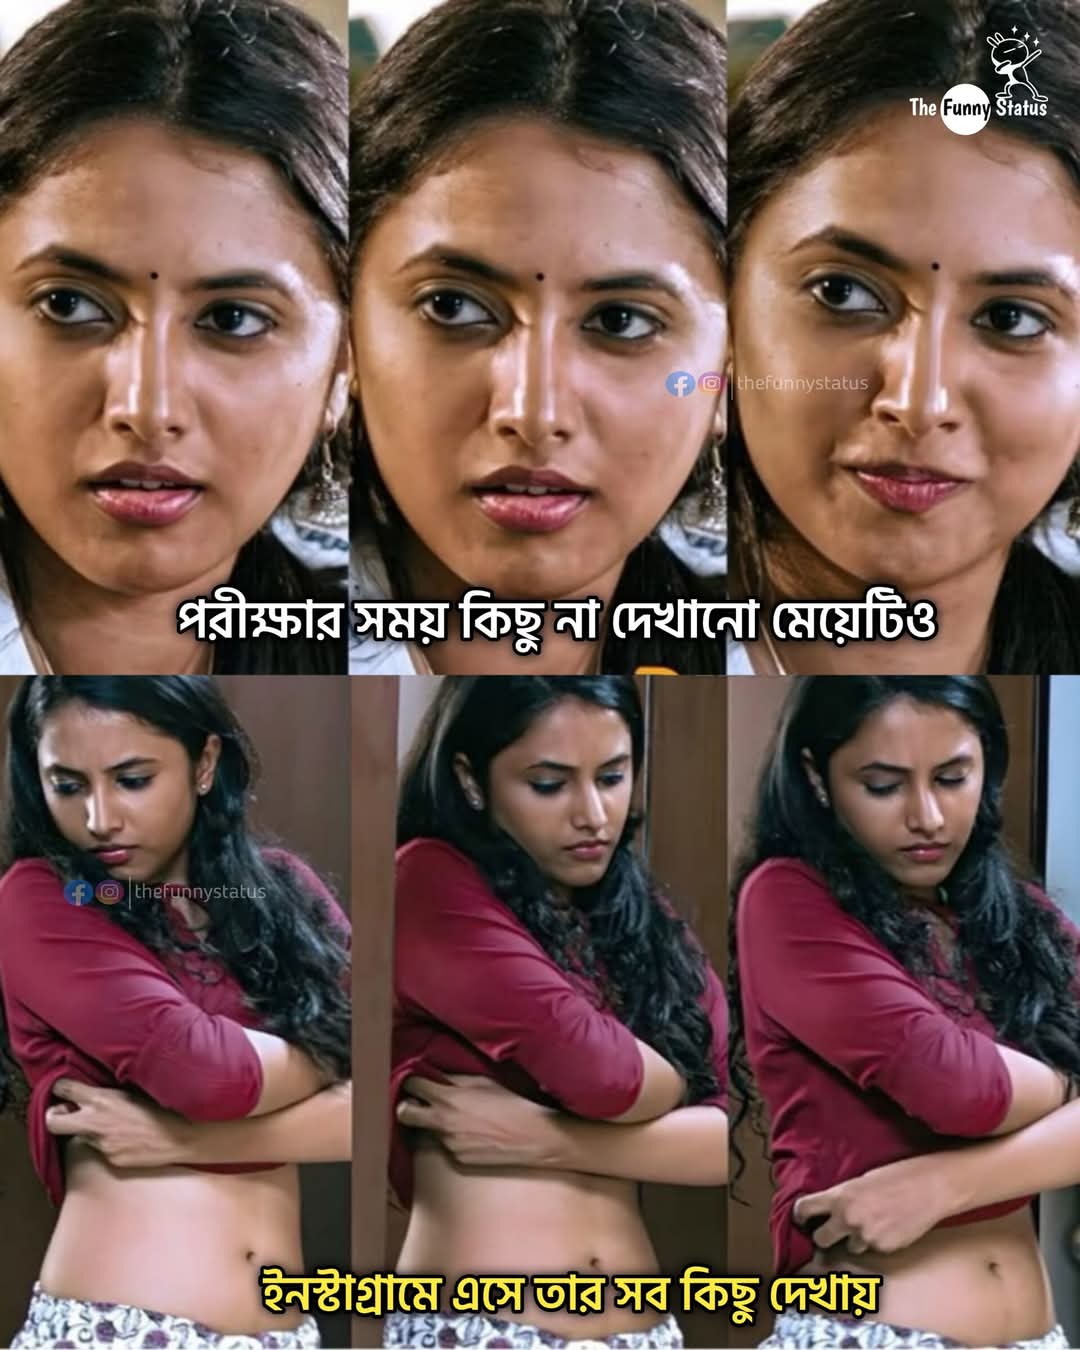
Text: পরীক্ষার সময় কিছু না দেখানো মেয়েটিও
ইনস্টাগ্রামে এসে তার সব কিছু দেখায়
Label: Non Hate